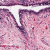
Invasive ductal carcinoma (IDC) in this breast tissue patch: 0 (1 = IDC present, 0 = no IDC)